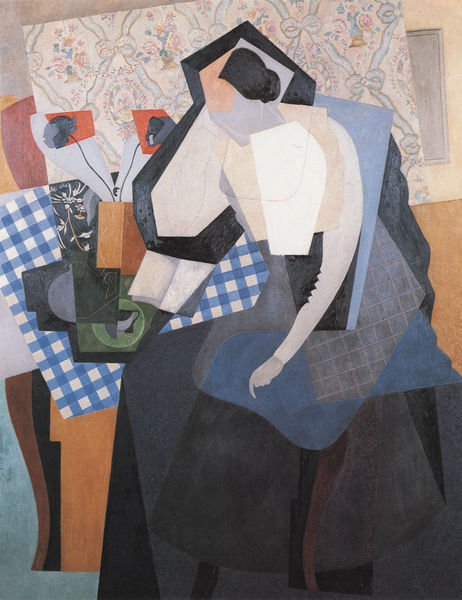
Titel: Femme lisante (Jeanne dans l'atelier; la lecture n. 1)
Künstler: Gino Severini
Standort: Firenze
Institution: (Privatsammlung)
Schlagwörter: blau, hand, weiß, kubismus, blume, blumen, frau, kariert, kleid, schwarz, stuhl, tisch, dame, rose, muster, rock, wand, arm, arme, bluse, teller, bild, bildnis, porträt, tischbein, tischdecke, tischtuch, haare, sitzend, vase, moderne, abstrakt, farben, fläche, flächen, formen, tapete, lesen, sitzt, strauss, gedanken, nachdenken, collage, gemustert, maske, buch, stuhlbein, picasso, aufgestützt, balu, lesend, konkret, cubism, vielansicht